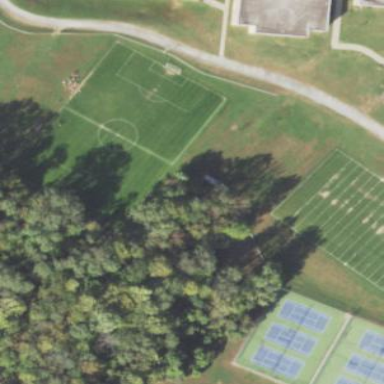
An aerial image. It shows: Soccer pitch for leisureland activities.